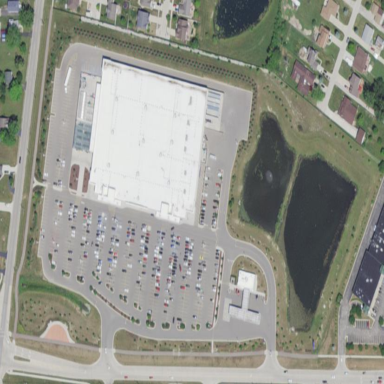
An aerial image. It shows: Retail area.